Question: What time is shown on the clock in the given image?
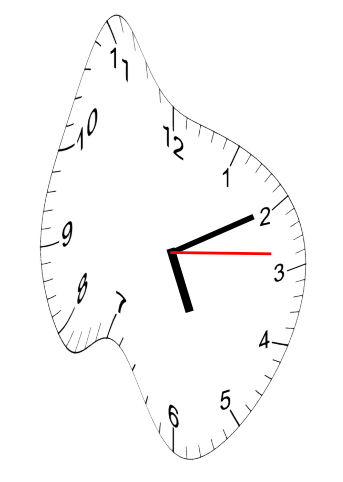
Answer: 05:10:14